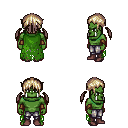
a pixel art fantasy rpg character, male body template, orc, green skin, green tattered cape, metal pants, white blonde twin-tailed hairstyle, cloth bracers, maroon shoes, four views (front, back, left, right), 2x2 character sprite sheet, small pixel art, hard edges, no anti-aliasing